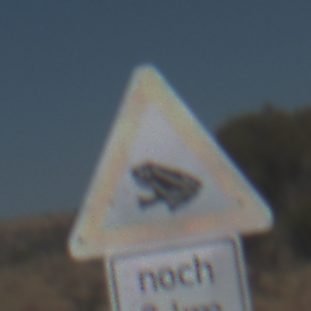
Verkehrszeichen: AmphibienwanderungRechts
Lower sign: LaengeEinerStrecke4
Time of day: Midday
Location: Outdoor (Nature)
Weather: Clear
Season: NotSpecified
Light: Natural